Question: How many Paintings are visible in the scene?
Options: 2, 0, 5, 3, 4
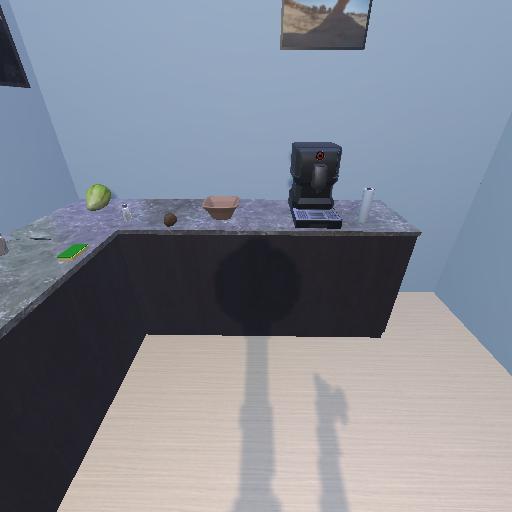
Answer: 2